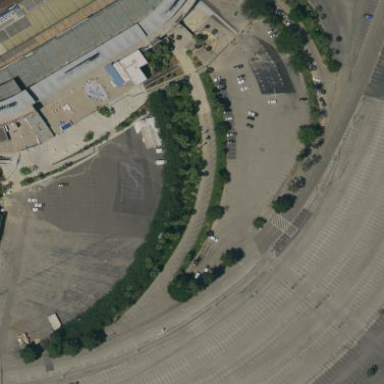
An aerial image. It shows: Parking area with surface.